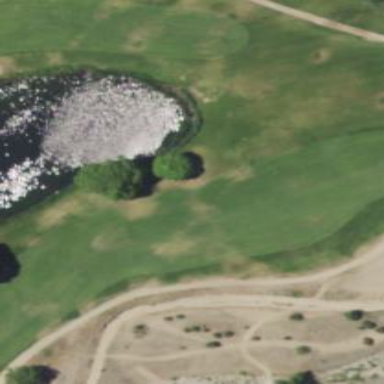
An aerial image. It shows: Golf fairway surrounded by grass.